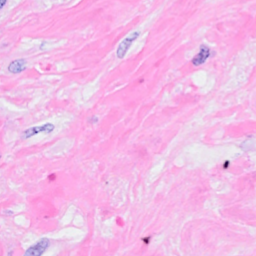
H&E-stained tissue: Breast